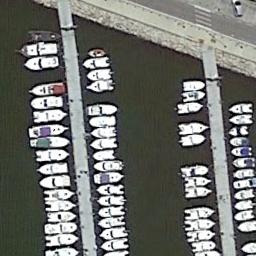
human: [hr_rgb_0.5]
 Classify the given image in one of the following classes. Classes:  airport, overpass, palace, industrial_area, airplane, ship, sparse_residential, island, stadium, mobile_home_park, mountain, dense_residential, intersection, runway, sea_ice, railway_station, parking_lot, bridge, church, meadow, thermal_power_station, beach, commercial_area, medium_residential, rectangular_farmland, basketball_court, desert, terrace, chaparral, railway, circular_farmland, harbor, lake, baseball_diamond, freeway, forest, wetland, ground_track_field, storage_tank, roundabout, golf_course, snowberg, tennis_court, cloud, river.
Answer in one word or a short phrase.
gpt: harbor